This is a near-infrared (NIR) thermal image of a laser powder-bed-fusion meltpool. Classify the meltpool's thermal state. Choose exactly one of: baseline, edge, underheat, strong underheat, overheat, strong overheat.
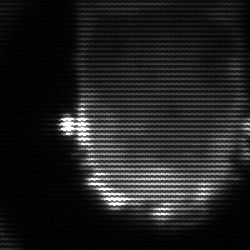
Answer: baseline